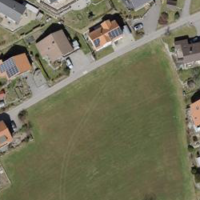
EUNIS habitat code: 55
Species observed at this site:
Cornus sanguinea
Euonymus europaeus
Campanula glomerata